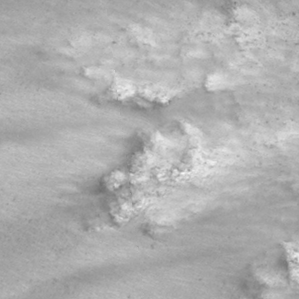
Label: non_frost